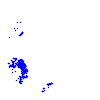
Particle: electron